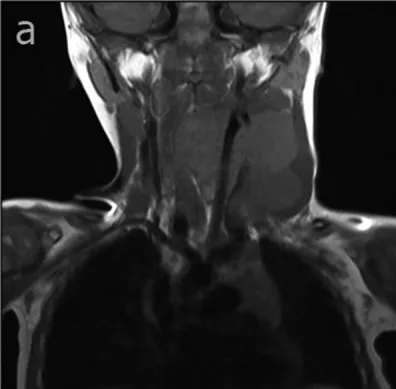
In the coronal T1-weighted image (a) a cystic mass wrapped around the internal jugular vein on intermittent signal dependent on the haemorrhagic and/or proteinous content, extending to the mediastinum from the left cervical region.
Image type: radiology (mri)